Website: apple
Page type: address-validator
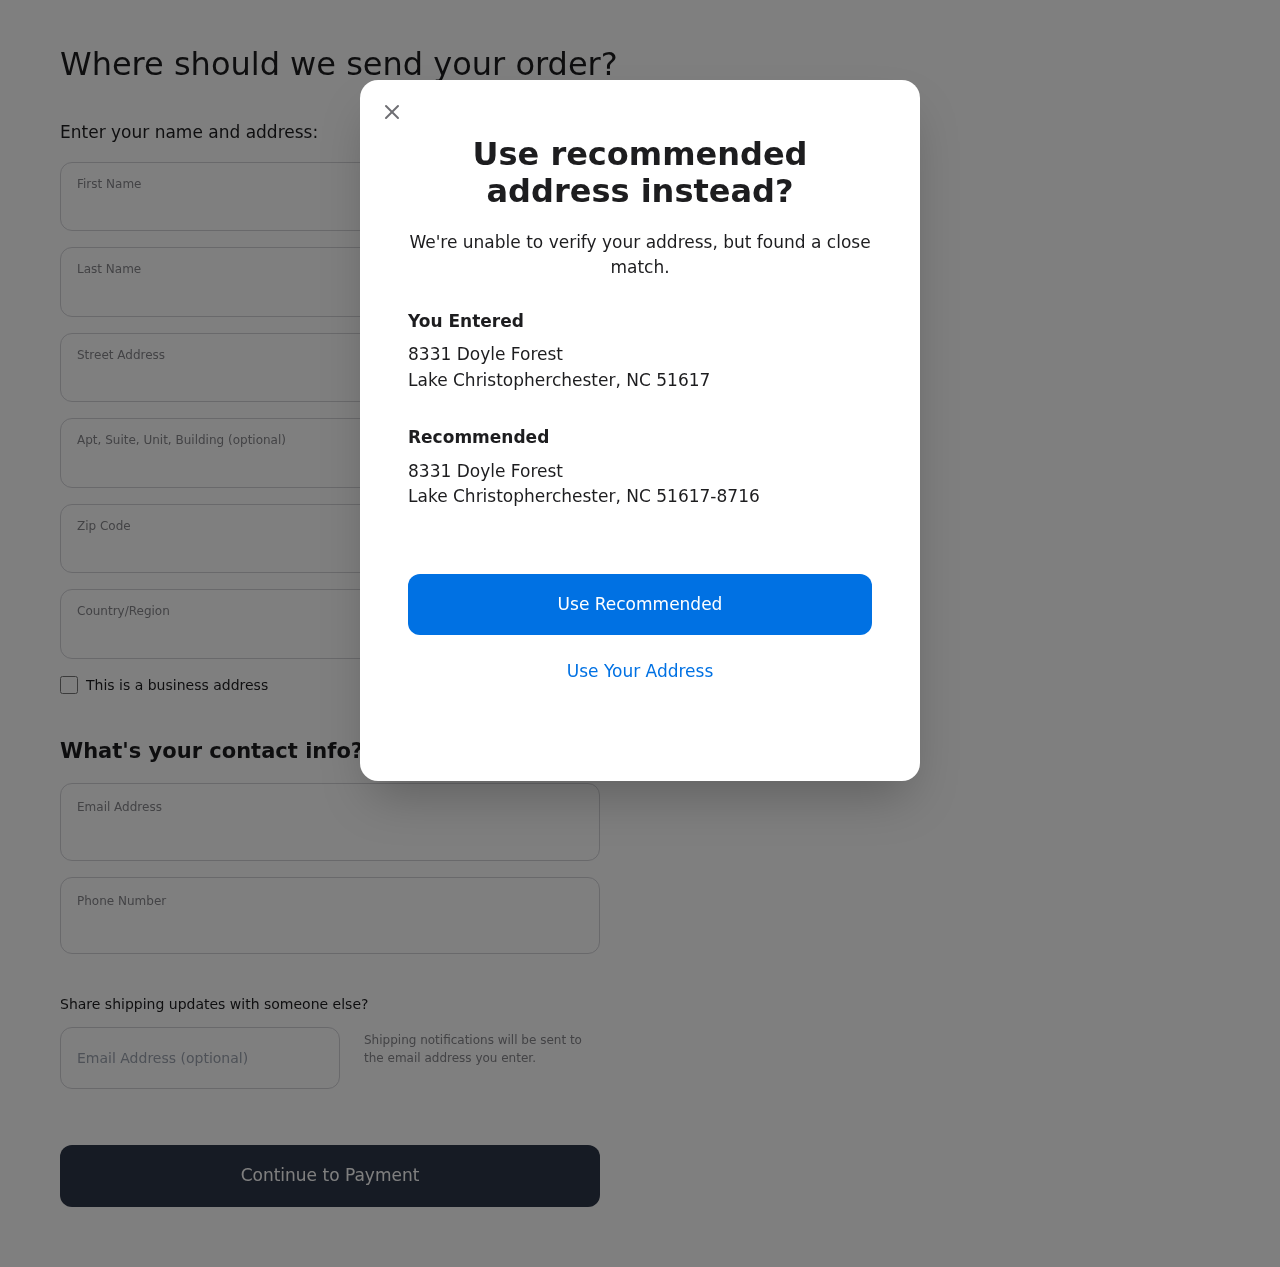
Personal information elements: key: PII_CITY
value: Lake Christopherchester
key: PII_COUNTRY
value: United States
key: PII_EMAIL
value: annfowler@gmail.com
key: PII_FIRSTNAME
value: Ann
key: PII_GIFT_EMAIL
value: dbrown@yahoo.com
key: PII_LASTNAME
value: Fowler
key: PII_PHONE
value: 3347814206
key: PII_POSTCODE
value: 51617
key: PII_POSTCODE_FULL
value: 51617-8716
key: PII_STATE_ABBR
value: NC
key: PII_STREET
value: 8331 Doyle Forest
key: PII_STREET2
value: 8331 Doyle Forest
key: PII_STREET2
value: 1362 Rachael Bridge
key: PII_CITY2
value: Lake Christopherchester
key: PII_STATE_ABBR2
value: NC